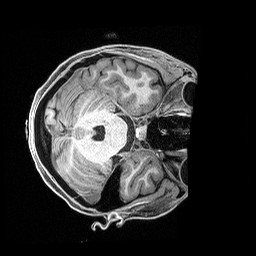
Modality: T1w
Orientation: axial
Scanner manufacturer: siemens
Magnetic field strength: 3 T
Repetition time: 2.4 s
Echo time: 0.00122 s